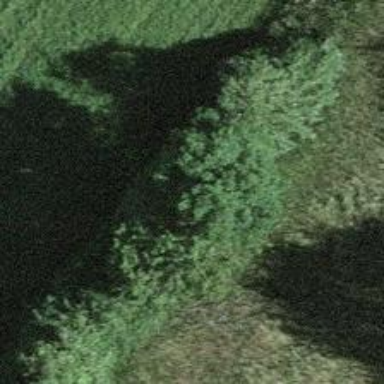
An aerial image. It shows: Single tag "natural: tree."